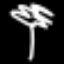
Label: palm tree